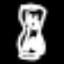
Label: hourglass